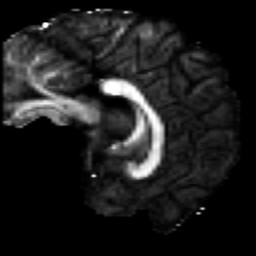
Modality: FA
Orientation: sagittal
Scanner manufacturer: ge
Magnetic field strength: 3 T
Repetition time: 7.98 s
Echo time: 0.0701 s